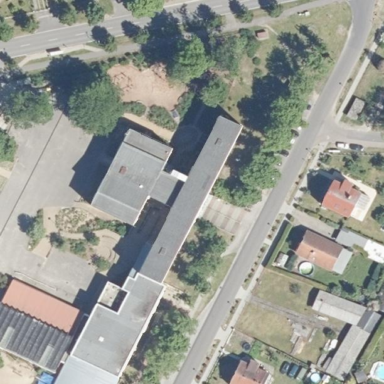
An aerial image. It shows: School building.